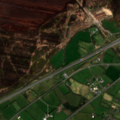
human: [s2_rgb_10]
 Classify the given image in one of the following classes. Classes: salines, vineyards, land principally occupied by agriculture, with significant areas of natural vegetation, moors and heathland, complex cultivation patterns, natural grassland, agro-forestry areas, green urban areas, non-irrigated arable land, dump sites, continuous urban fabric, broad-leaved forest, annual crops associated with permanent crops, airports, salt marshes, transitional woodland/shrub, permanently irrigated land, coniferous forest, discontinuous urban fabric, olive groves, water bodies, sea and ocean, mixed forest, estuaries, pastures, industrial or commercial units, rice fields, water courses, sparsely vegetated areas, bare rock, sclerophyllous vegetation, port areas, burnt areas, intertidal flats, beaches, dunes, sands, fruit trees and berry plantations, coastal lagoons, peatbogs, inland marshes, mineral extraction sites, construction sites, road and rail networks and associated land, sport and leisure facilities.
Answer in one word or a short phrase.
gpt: road and rail networks and associated land, pastures, peatbogs